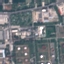
Label: Industrial